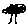
Label: tree